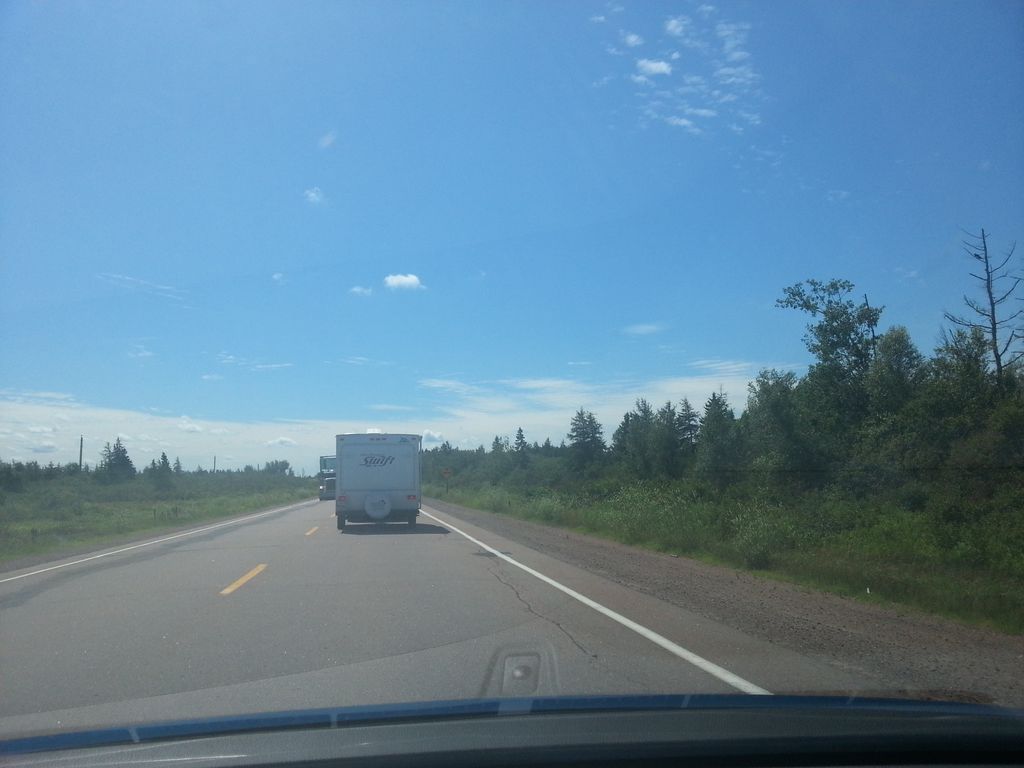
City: charlottetown